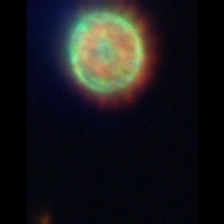
Taxon: Centric
Group: Diatoms